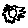
Label: sun